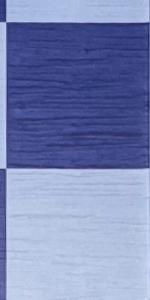
Label: Empty